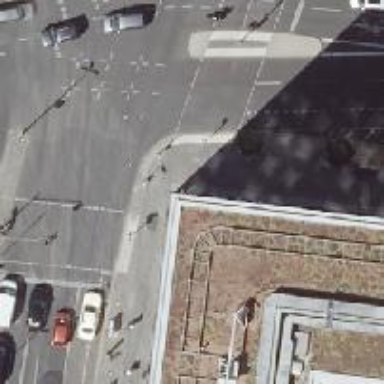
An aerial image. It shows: Sidewalk.